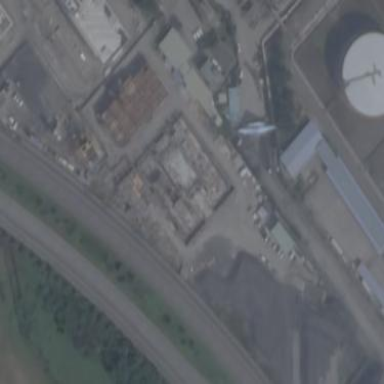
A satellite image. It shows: Industrial building.